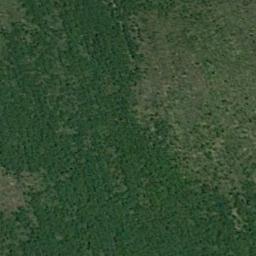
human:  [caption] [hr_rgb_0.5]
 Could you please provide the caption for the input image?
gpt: The meadow is dense but uneven .

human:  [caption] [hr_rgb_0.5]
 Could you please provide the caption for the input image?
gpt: The entire image is dominated by grass .

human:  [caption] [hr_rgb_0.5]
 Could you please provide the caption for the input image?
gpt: A large lush green meadow covered with green grass .

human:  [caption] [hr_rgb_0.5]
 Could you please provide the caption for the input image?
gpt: This meadow has different sparsity in different places .

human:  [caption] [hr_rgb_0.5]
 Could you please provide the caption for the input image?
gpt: A sparse green meadow with some grass .